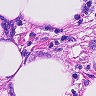
Metastatic tissue present: yes